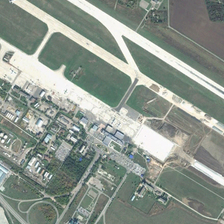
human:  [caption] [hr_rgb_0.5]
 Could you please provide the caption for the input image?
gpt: an airport is near several farmlands and some buildings .

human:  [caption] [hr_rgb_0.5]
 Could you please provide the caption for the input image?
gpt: an airport is near several farmlands and some buildings .

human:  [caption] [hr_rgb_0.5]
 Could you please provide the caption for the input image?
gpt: an airport is near several farmlands and some buildings .

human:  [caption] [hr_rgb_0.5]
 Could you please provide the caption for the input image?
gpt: an airport is near several farmlands and some buildings .

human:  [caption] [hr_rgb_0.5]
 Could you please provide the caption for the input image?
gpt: an airport is near several farmlands and some buildings .